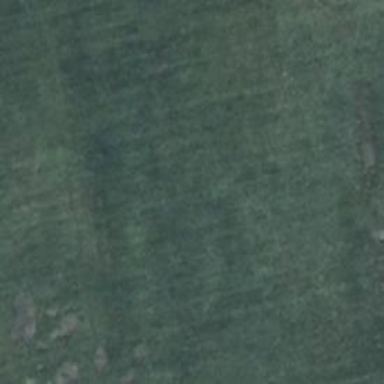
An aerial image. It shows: Grass track with grade5 track type.